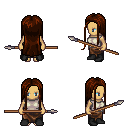
a pixel art fantasy rpg character, female body template, human, tanned skin, white sleeveless shirt, robe skirt, brown extra-long hairstyle, black shoes, spear, four views (front, back, left, right), 2x2 character sprite sheet, small pixel art, hard edges, no anti-aliasing